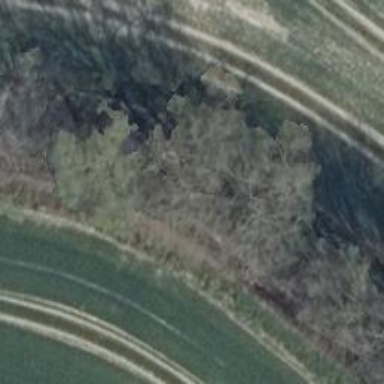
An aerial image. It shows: Row of trees in natural setting.